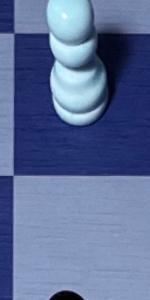
Label: Empty